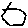
Label: hexagon